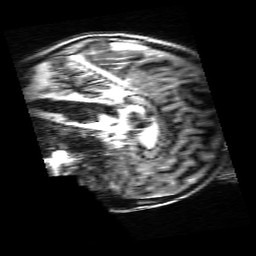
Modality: MP2RAGE
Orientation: sagittal
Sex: male
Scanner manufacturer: siemens
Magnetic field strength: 3 T
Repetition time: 5 s
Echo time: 0.00368 s